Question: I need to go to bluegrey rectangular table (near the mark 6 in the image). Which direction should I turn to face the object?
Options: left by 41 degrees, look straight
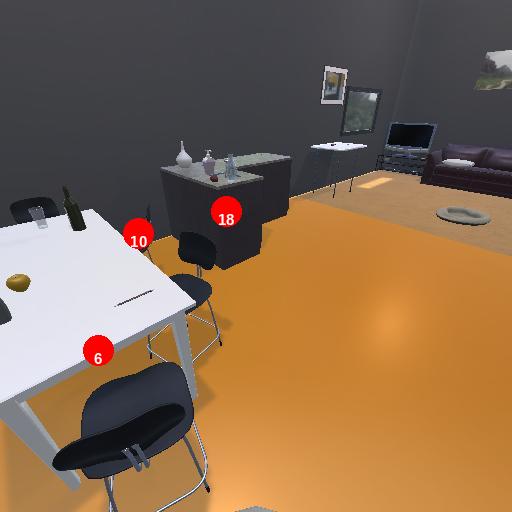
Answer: left by 41 degrees